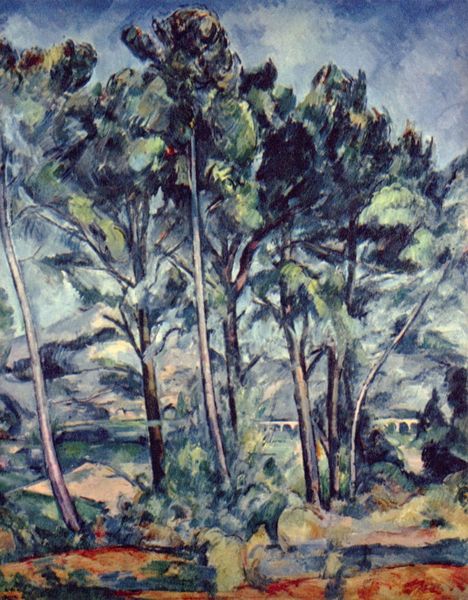
Titel: Pinien und Aquädukt
Künstler: Paul Cézanne
Standort: Moskva
Institution: The Pushkin State Museum of Fine Arts
Schlagwörter: baum, berg, blau, blätter, dunkel, gemälde, himmel, laub, wasser, wolken, aquarell, baumstämme, bäume, cezanne, fluss, gelb, grün, heckel, impressionismus, landschaft, menschen, ocker, sand, see, äste, abend, braun, frankreich, hintergrund, licht, orange, pfeiler, schwarz, vordergrund, weiss, zeichnung, gras, rot, weg, wiese, wolke, beige, expressionismus, hochformat, malerei, steine, bild, öl, ast, bach, baumstamm, erde, feld, hügel, natur, stamm, strauch, wind, zweige, brücke, busch, büsche, gebüsch, sträucher, wiesen, boden, rosa, wald, hellblau, farbig, sommer, bogen, berge, gebirge, farbe, violett, herbst, südfrankreich, ölgemälde, sturm, stämme, ölfarbe, baumkrone, baumkronen, menschenleer, bögen, provence, windig, zweig, strich, snad, pinsel, arkaden, kiefer, blaugrün, buschwerk, paul cezanne, laubbäume, pinien, aquaedukt, arles, erden, blääter, aix, ccezanne, beücke